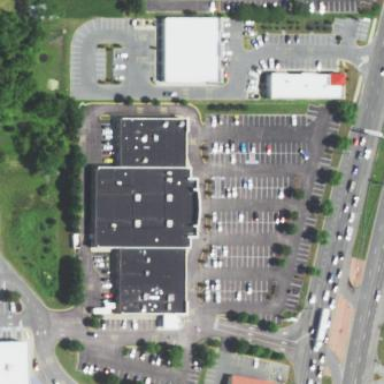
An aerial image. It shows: Retail area.